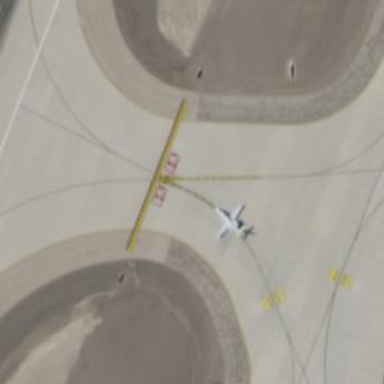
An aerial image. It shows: Image of taxiway at airport.